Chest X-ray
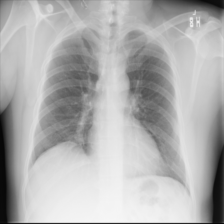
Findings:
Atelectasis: positive
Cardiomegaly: negative
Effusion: negative
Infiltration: negative
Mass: negative
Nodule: negative
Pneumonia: negative
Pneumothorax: negative
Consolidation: negative
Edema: negative
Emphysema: negative
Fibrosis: negative
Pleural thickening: negative
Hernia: negative